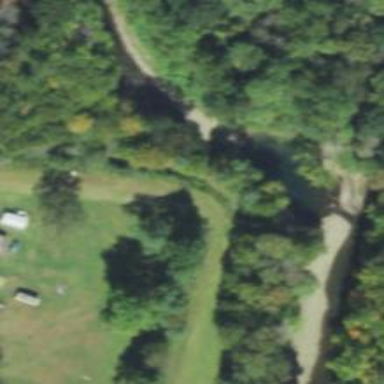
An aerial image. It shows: Bridge supported by abutments.